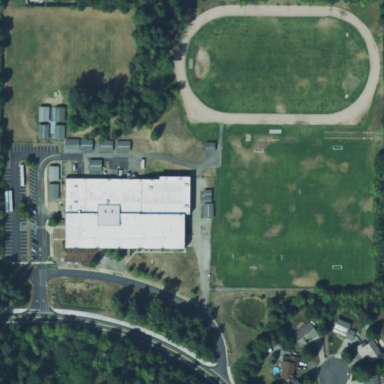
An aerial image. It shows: School.